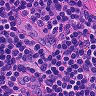
Metastatic tissue present: no